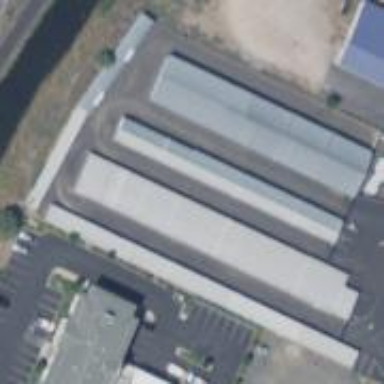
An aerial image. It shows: Storage rental shop.